Question: My original 'data' is a '195x22' record set containing vocal measurements of people having Parkinson's disease or not. In a vector, '195x1', I have a 'status' which is either 1/0.
Now, I have performed a PCA and I do a 'biplot', which turns out well. The problem is that I can't tell which dots from my scatter plot origin of a sick or a healthy person (I can't link it with 'status'). I would like for my scatter plot to have a red dot if healthy (status=0) and green if sick (status=1).
How would I do that? My biplot code is:
'''
biplot(coeff(:,1:2), ...
'Scores', score(:,1:2), ...
'VarLabels', Labels, ...
'markersize', 15 ...
);
xlabel('Bi-Plot: Standardized Data');
xlabel('PCA1');
ylabel('PCA2');
'''
<URL>
Solution is inspired by @Magla and code can be seen here: <URL>
With this beautiful graph:

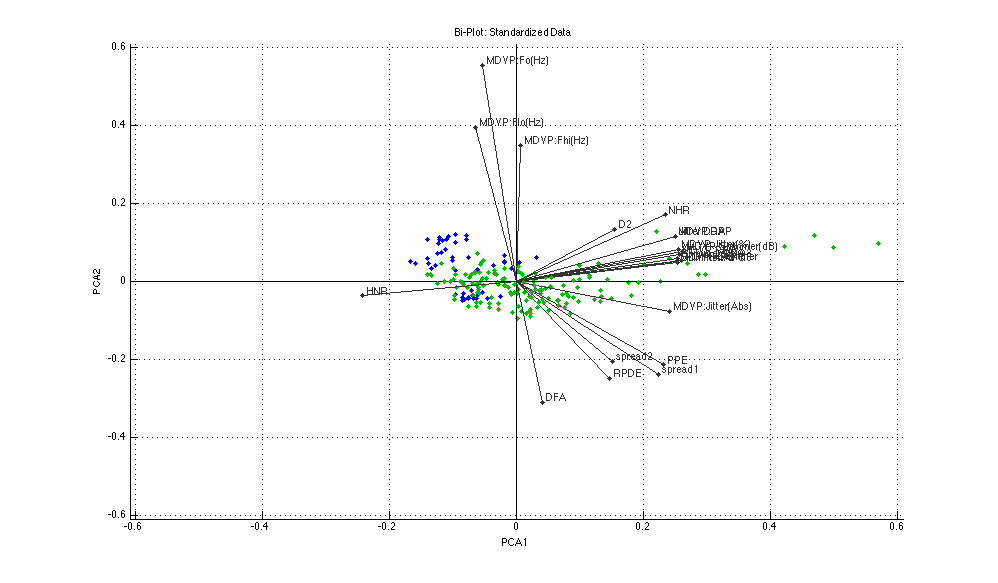
Answer: The principal component scores (red points) in a 'biplot' are not the ones returned by the 'pca' function. As the help states,
>
You therefore can't easily use the '(X,Y)' information to find out which point belong to a category.
Here is a workaround using the 'ObsLabels' option of 'biplot'. 'ObsLabels' assigns some user-defined data to each observation: for each point, we will assign the index corresponding to a 'status' variable (a simple incrementing value). With this, you can easily modify the red points of a 'biplot' - here 'marker' set to square and red/green color.
The following figure

is produced by this code
'''
%some data
load carsmall
x = [Acceleration Displacement Horsepower MPG Weight]; x = x(all(~isnan(x),2),:);
[coefs,score] = pca(zscore(x));
%the status vector (here zero or one)
class_pt = round(rand(size(score,1),1));
vbls = {'Accel','Disp','HP','MPG','Wgt'};
figure('Color', 'w');
hbi = biplot(coefs(:,1:2),'scores',score(:,1:2),'varlabels',vbls,...
'ObsLabels',num2str((1:size(score,1))'));
for ii = 1:length(hbi)
userdata = get(hbi(ii), 'UserData');
if ~isempty(userdata)
if class_pt(userdata) == 0
set(hbi(ii), 'Color', 'g', 'Marker', 's');
elseif class_pt(userdata) == 1
set(hbi(ii), 'Color', 'r', 'Marker', 's');
end
end
end
'''